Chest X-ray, AP view. Patient: 38 years old, sex M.
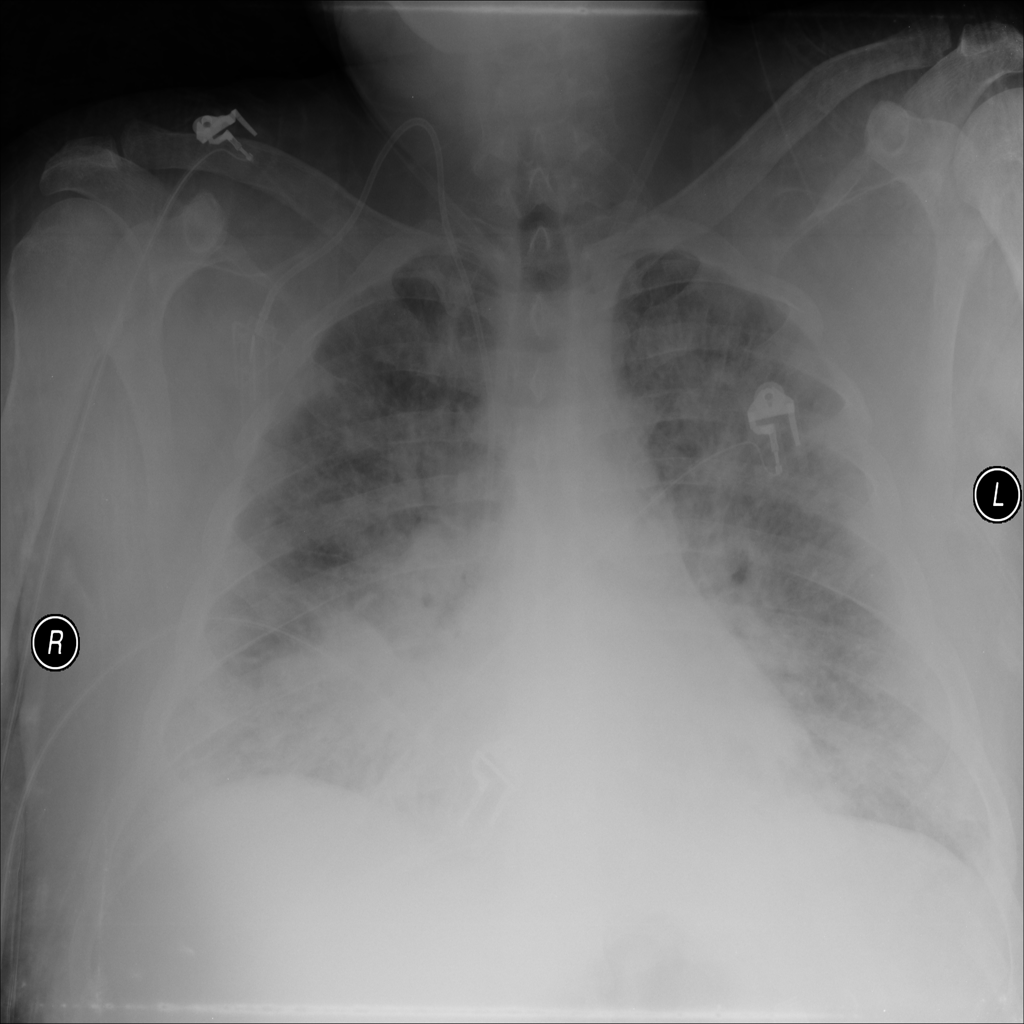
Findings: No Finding